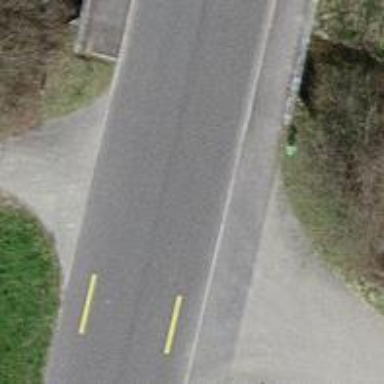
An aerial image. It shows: Unclassified road with bridge.